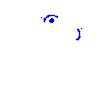
Particle: pion